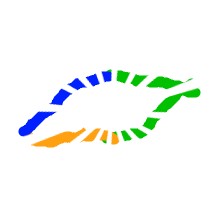
Shape: parallelogram